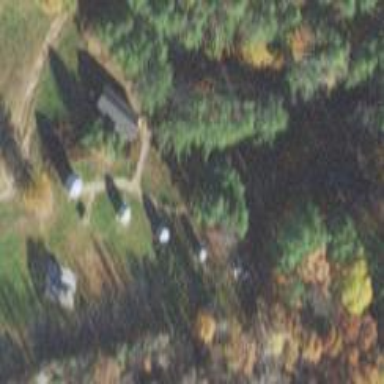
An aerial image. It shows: Observatory.